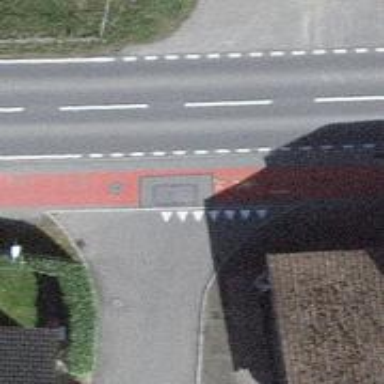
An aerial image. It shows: Road with "give way" sign.